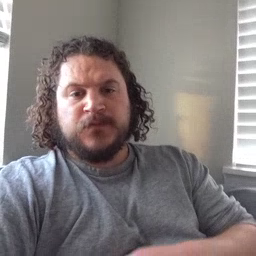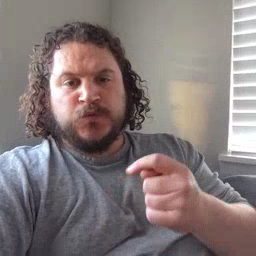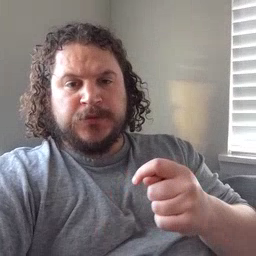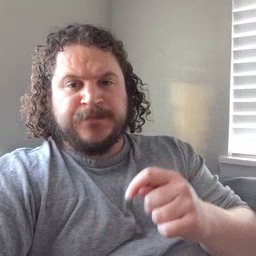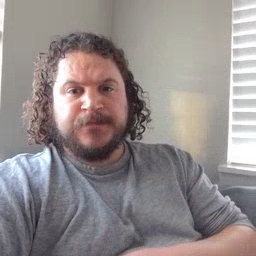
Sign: toy